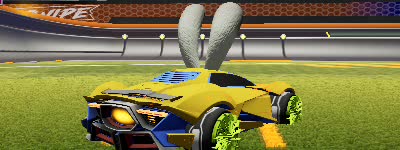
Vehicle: werewolf